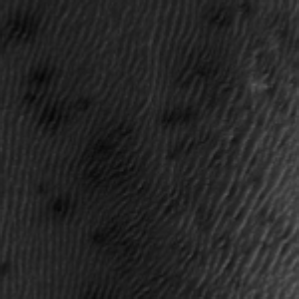
Label: frost